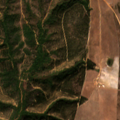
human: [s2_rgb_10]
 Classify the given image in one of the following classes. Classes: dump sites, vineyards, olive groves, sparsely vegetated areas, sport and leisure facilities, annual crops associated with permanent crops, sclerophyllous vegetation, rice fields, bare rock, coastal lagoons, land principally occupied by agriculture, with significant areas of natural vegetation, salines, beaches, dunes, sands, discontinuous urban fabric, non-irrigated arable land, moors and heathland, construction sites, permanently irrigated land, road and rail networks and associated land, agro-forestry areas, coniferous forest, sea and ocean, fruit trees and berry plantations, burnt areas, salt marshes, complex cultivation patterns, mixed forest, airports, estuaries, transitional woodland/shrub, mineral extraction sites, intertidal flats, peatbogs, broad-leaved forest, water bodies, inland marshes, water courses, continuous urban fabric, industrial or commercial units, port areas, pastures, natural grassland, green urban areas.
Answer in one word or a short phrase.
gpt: pastures, transitional woodland/shrub